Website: lowes
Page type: customer-info-address
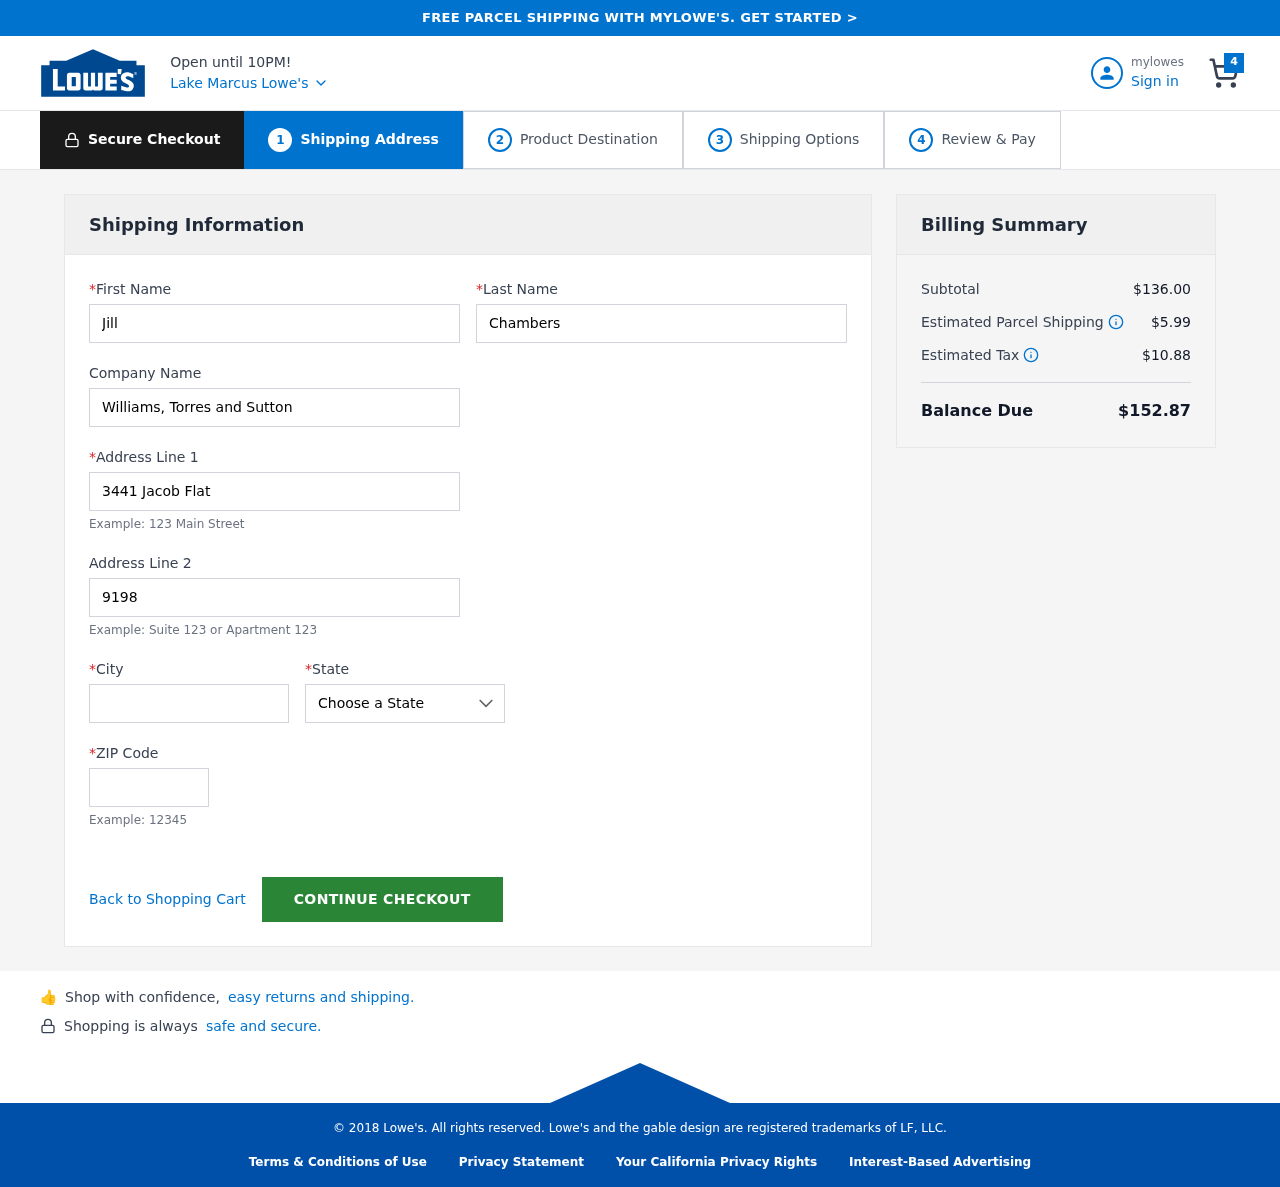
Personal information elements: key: PII_CITY
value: Lake Marcus
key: PII_COMPANY
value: Williams, Torres and Sutton
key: PII_FIRSTNAME
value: Jill
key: PII_LASTNAME
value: Chambers
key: PII_POSTCODE
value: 64536
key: PII_STATE
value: AS
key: PII_STREET
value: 3441 Jacob Flat
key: PII_STREET2
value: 9198 Potts Way
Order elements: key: ORDER_NUM_ITEMS
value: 4
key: ORDER_SUBTOTAL
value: $136.00
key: ORDER_SHIPPING_COST
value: $5.99
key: ORDER_TAX
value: $10.88
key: ORDER_TOTAL
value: $152.87